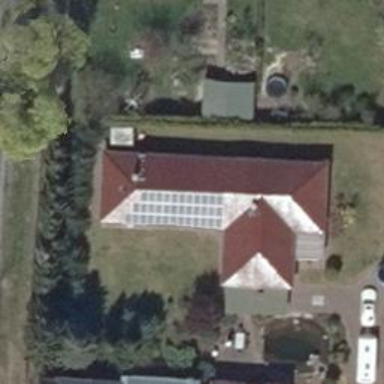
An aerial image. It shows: Solar photovoltaic panel generator producing electricity as small installation.